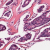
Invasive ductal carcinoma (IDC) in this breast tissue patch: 1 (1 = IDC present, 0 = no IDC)